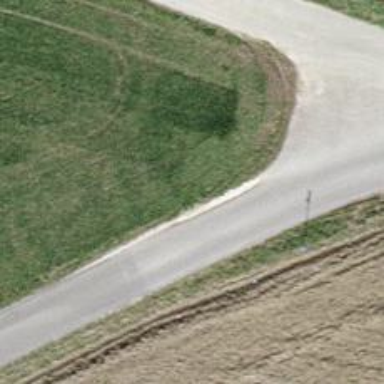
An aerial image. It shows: Unclassified road with asphalt surface.